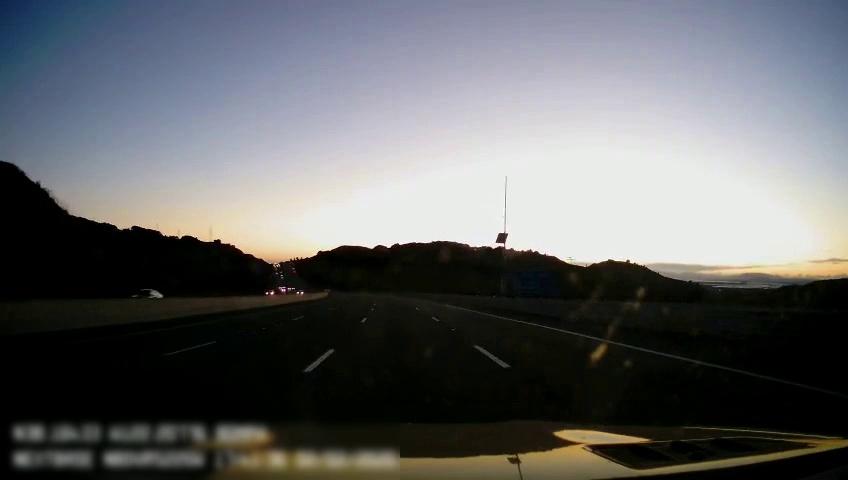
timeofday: Dusk/Dawn/Twilight
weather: Sunny
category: Drivable Space
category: Vehicles | Car
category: Vehicles | Car
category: Lanes | Alternate Lane
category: Lanes | Current Lane
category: Lanes | Current Lane
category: Lanes | Alternate Lane
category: Lanes | Alternate Lane
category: Traffic | Signs